Question: I have a problem in C#. I am trying to make a project for a Mini Market and I want to bind it with a Server.
In our lesson, we did a little project, where we created an Client, a Server and a Class as a reference. Those were Console Application in C#. And it worked.
I wanted now to make the client in windows form application but the problem is when I want to register the channel!! it shows me an error.
Here is the print screen image:

The error is like:
> "System.Runtime.Remoting.Channels.ChannelServices.RegisterChannel(System.Remting.Channels.IChannel))
is a 'method' but it used like a 'type'
I have added the namespace for Channel. I tried to change the .Net Framework (i tried 4.0 Client, 4.0, 3.5, 3.0) but it didn't work.
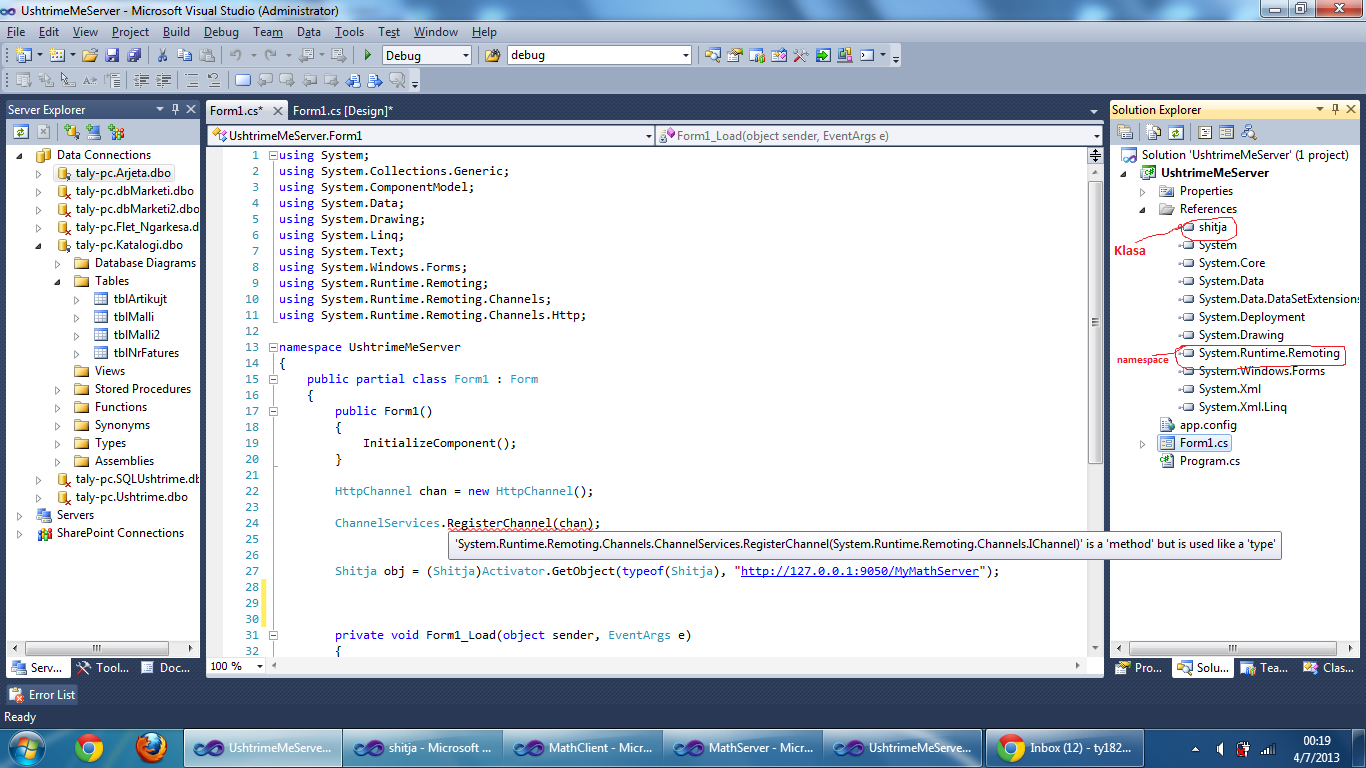
Answer: Took me a second to see this, but the problem is that you are making the call outside of a method block.
If you want this to occur on construction, then you need to move your code into the 'Form1()' code
'''
public Form1()
{
InitializeComponent();
HttpChannel chan = new HttpChannel();
ChannelServices.RegisterChannel(chan);
//Shitja code
}
'''
if you need the 'chan' variable later, then you can do this:
'''
HttpChannel chan;
public Form1()
{
...
chan = new HttpChannel();
...
}
'''
Also, since 2.0 <URL>